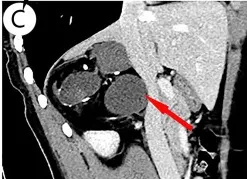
CT scan of blood vessels: No abnormalities in bilateral renal arteries were discovered in CT imaging of renal arteries. Sagittal planes [, arrow.
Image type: radiology (ct)